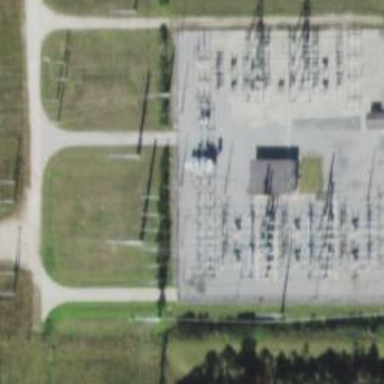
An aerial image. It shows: Switch used for power control.